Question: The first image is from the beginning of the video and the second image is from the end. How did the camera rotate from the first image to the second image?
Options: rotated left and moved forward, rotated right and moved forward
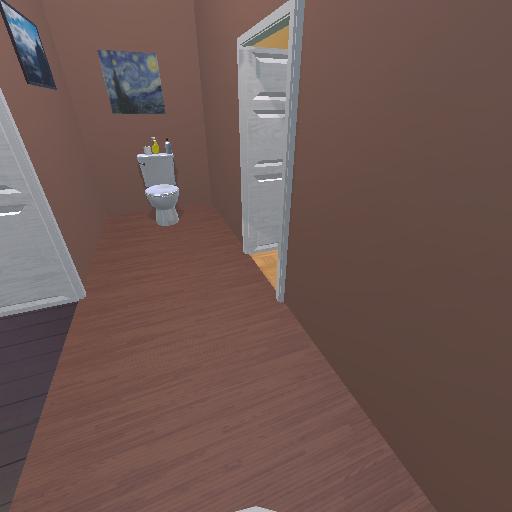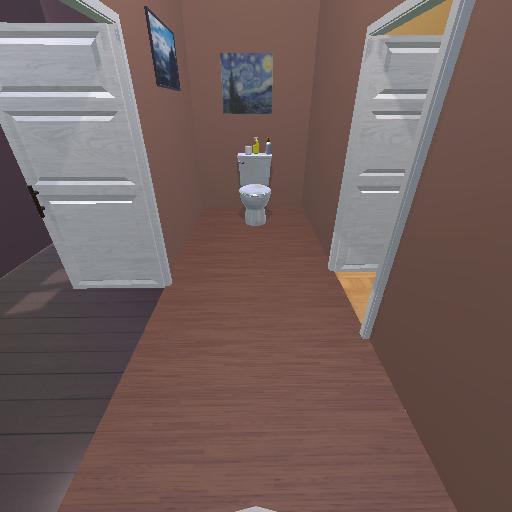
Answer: rotated left and moved forward